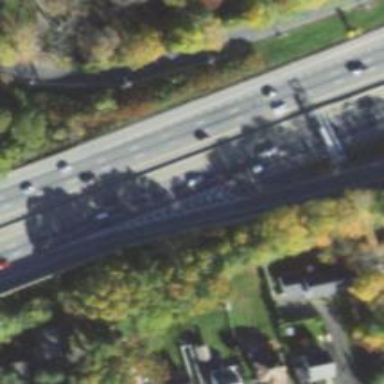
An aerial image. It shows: Asphalt motorway link.